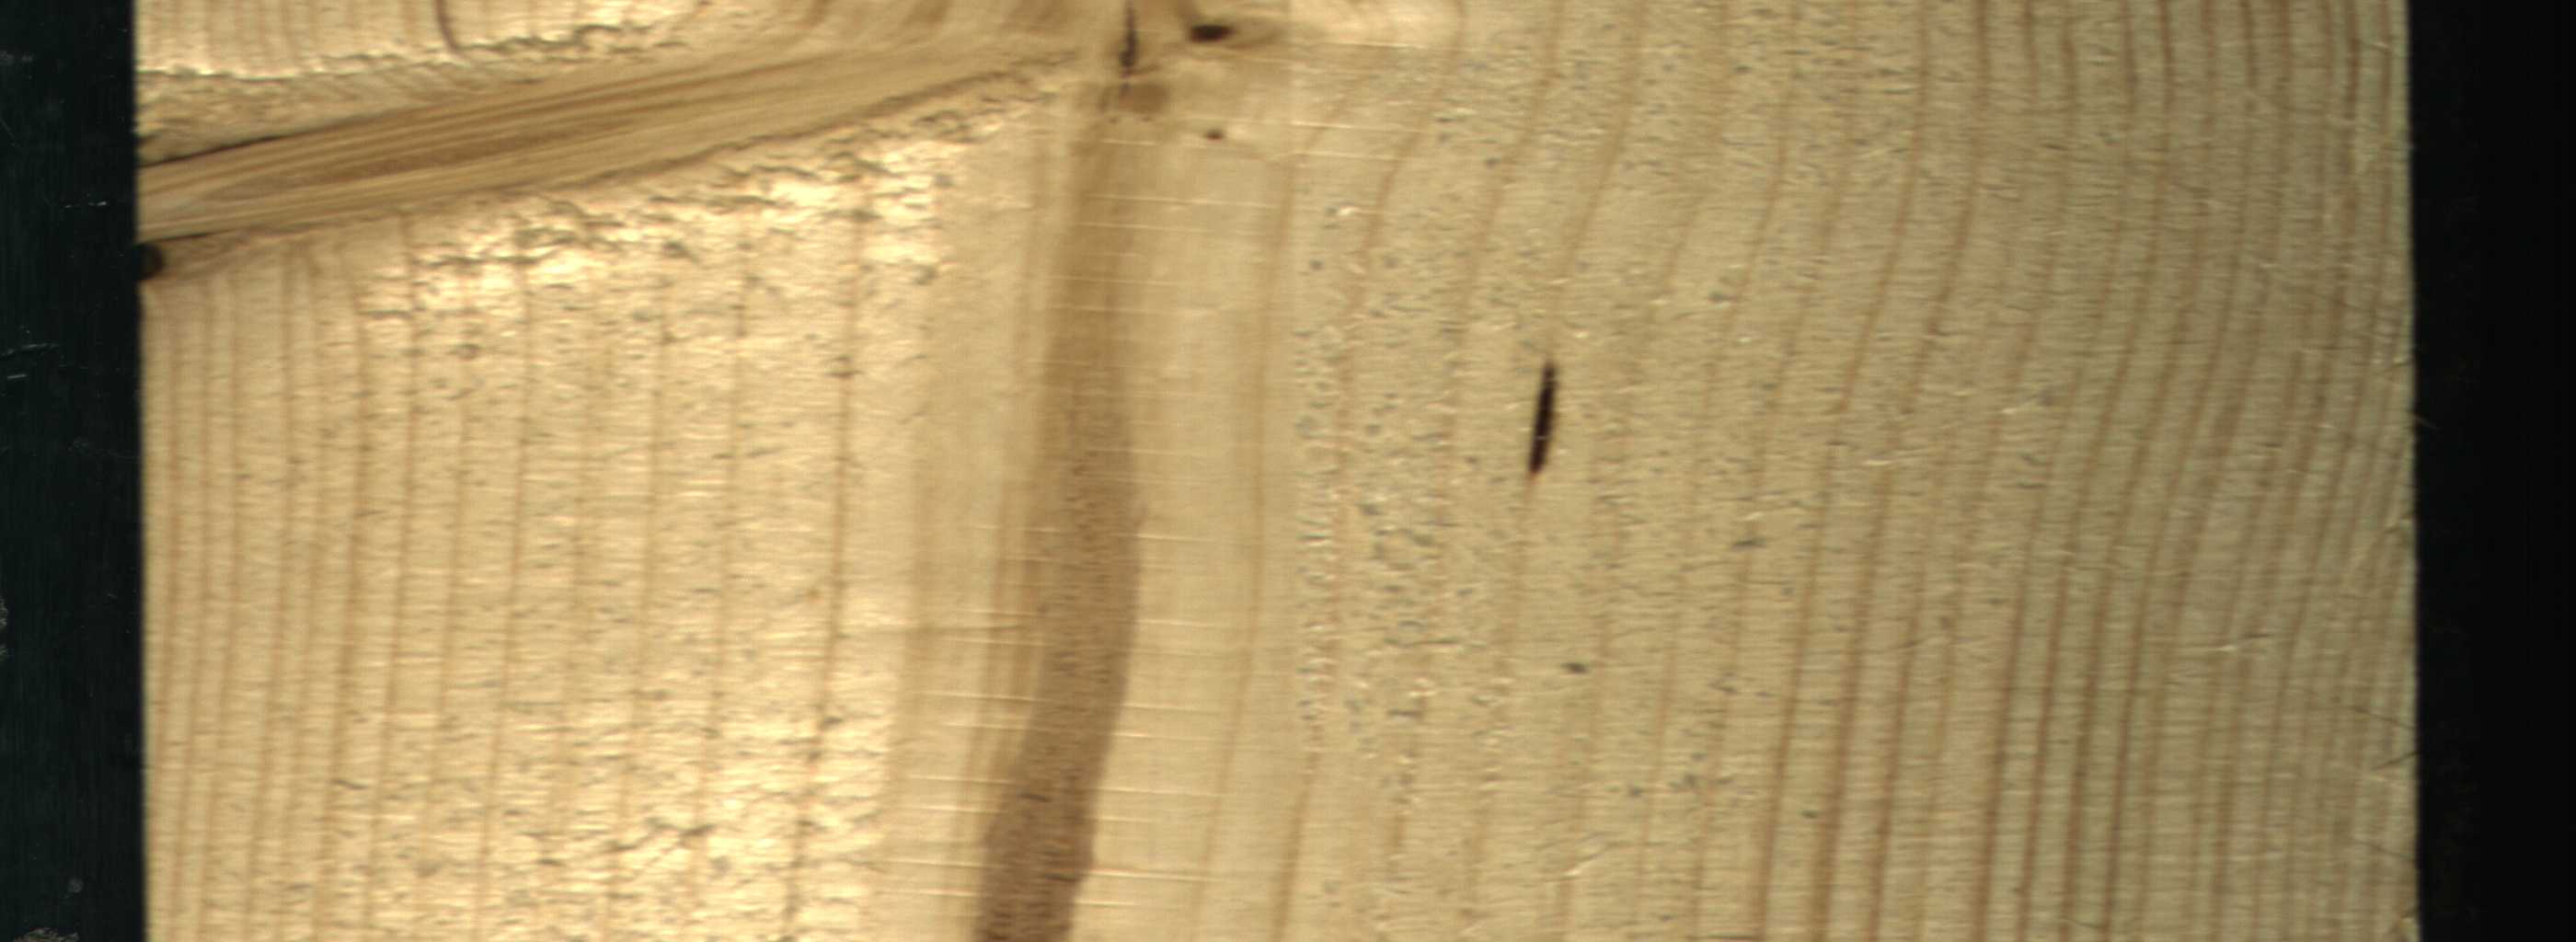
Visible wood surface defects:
resin
Quartzity
Knot_missing
Live_Knot
Live_Knot